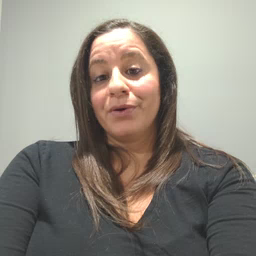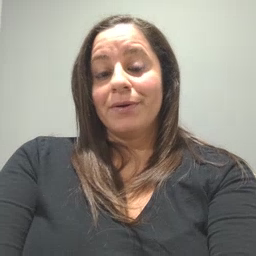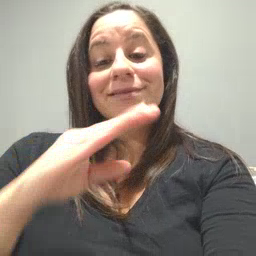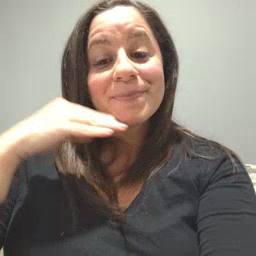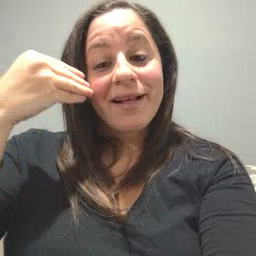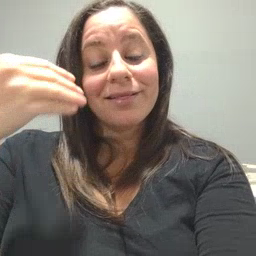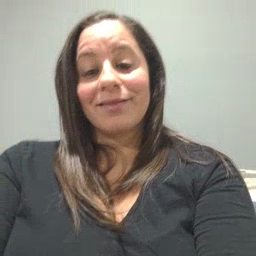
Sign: smile